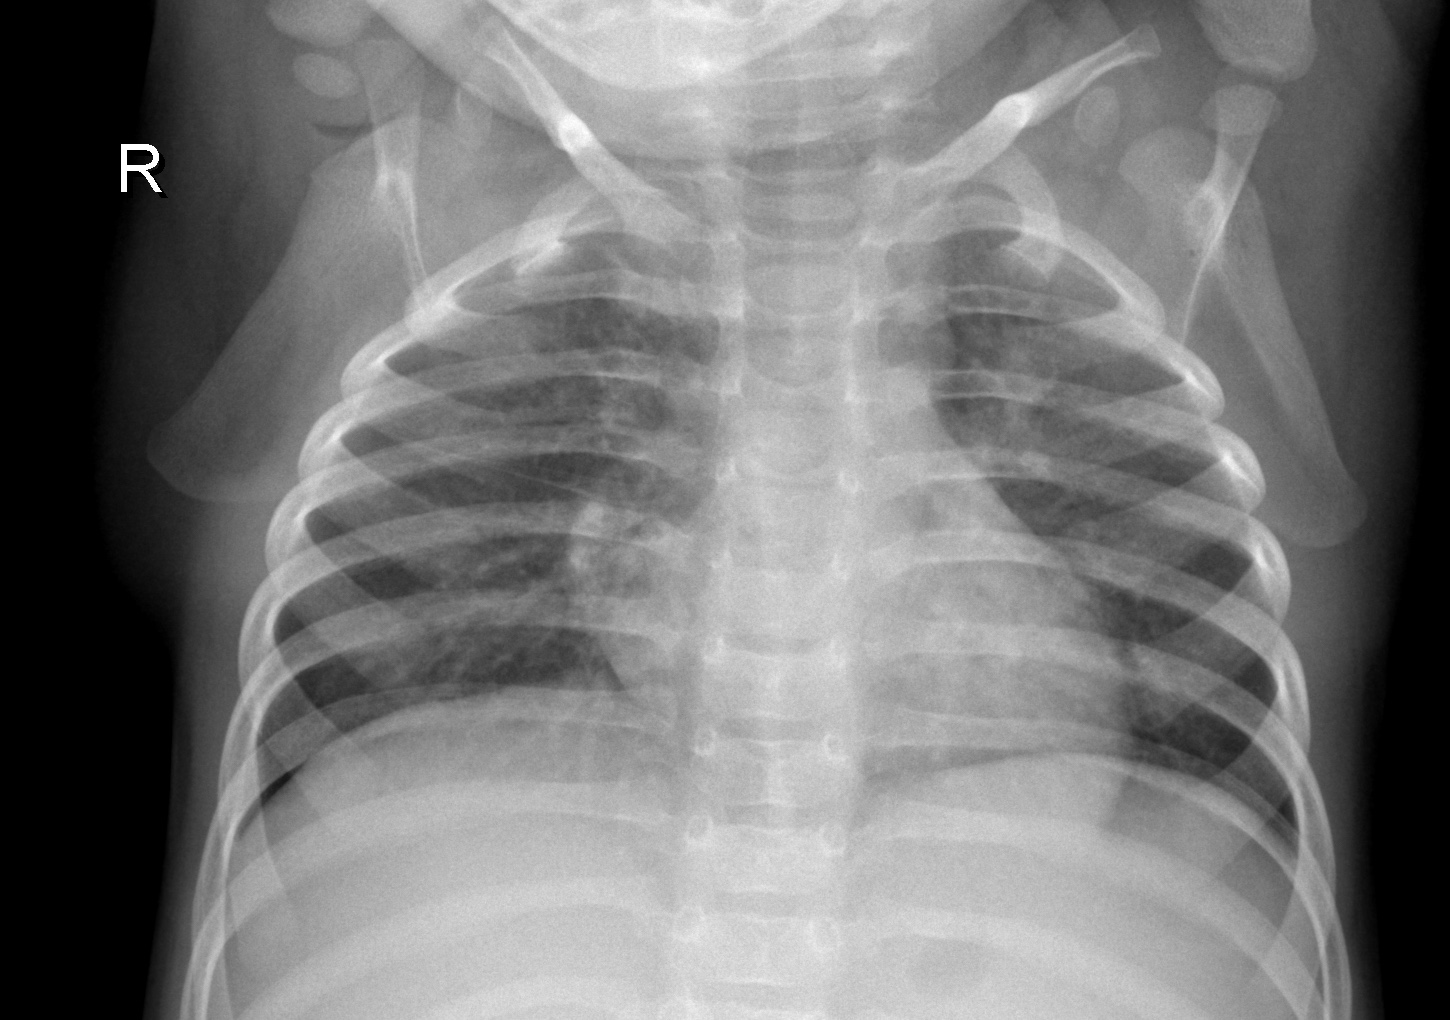
Diagnosis: NORMAL